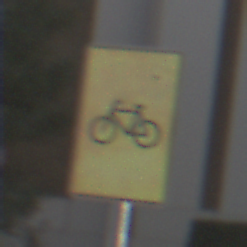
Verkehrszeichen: RadverkehrOhnePfeilsymbol
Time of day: MorningAfternoon
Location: Outdoor (Urban)
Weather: PartlyCloudy
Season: NotSpecified
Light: Natural